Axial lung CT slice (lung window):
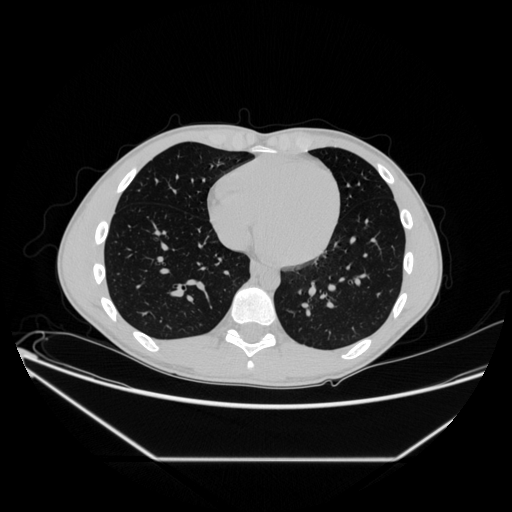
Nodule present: no